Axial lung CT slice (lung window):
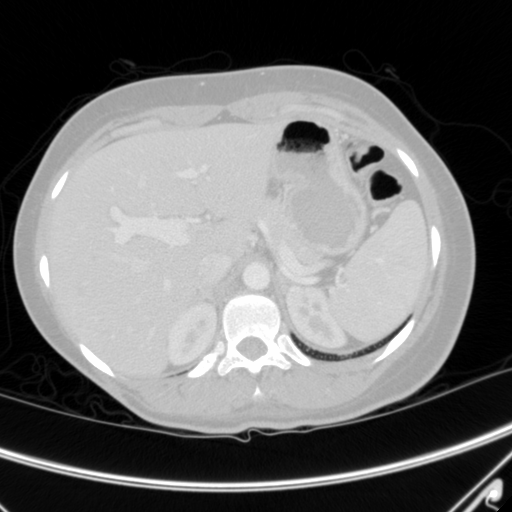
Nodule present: no